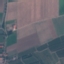
Label: PermanentCrop